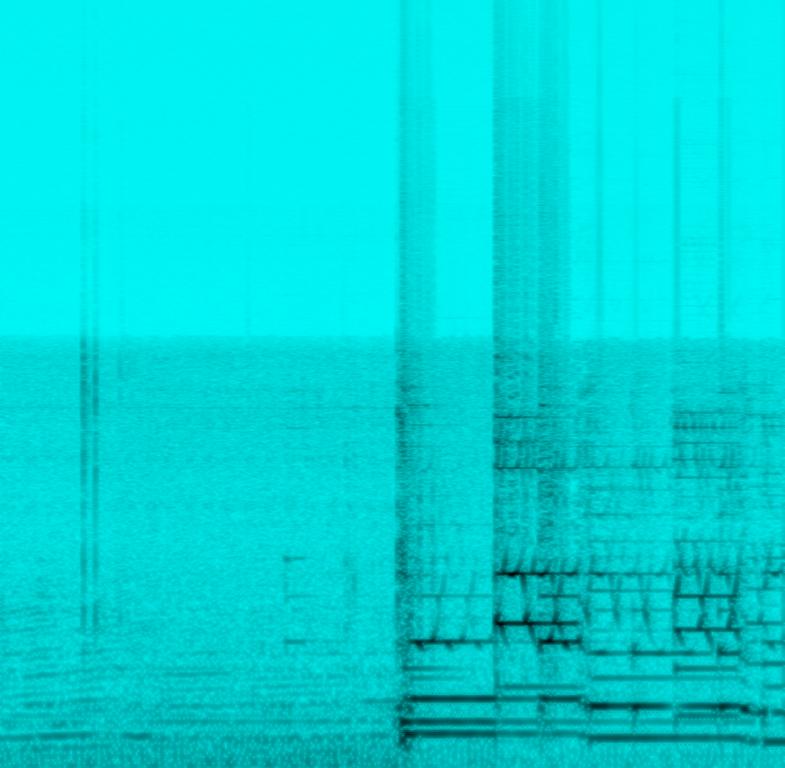
The low quality recording features an electric guitar melody, with echoing wobble effect on, that occasionally distorts. It sounds like the player is trying out an effect for his guitar.